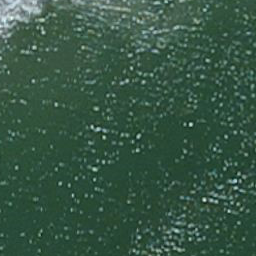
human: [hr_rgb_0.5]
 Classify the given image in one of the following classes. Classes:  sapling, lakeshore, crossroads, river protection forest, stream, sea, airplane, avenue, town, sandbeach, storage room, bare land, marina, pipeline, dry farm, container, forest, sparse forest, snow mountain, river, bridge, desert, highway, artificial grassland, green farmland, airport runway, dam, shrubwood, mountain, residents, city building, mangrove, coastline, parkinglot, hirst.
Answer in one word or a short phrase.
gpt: sea